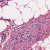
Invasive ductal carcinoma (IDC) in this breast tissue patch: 1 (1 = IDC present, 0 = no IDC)